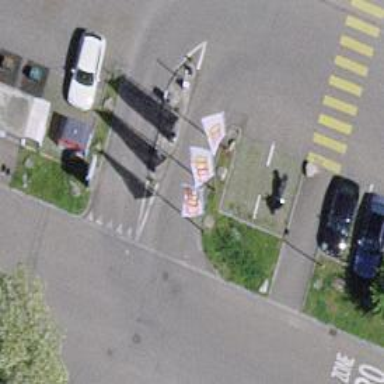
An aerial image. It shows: Lift gate barrier.